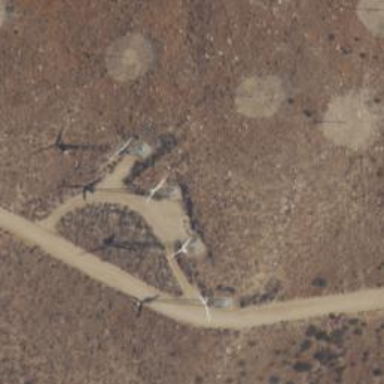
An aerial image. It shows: Horizontal axis wind turbine manufactured by Vestas.